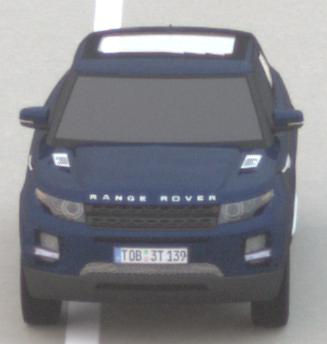
Make: Land Rover
Model: Range Rover Evoque 2.0 Si4
Detailed model: Range Rover Evoque (I)
Model produced from: 2011/08
Model produced until: 2013/11
Doors: 5
Color: blue
Road condition: dry road
Daytime: sunrise or sunset
Contrast: low contrast